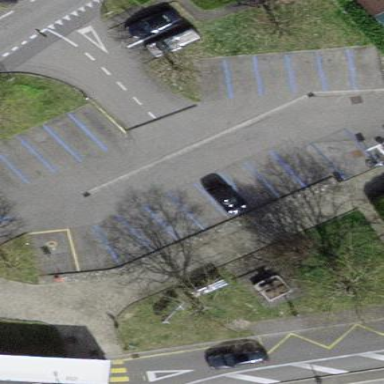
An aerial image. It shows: Parking area with asphalt surface.